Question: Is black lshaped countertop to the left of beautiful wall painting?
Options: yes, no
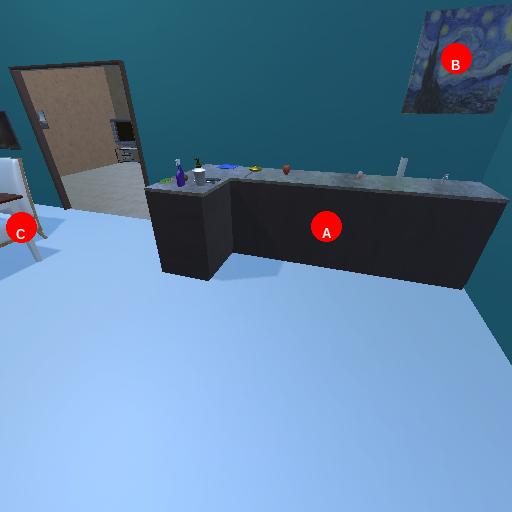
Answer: yes